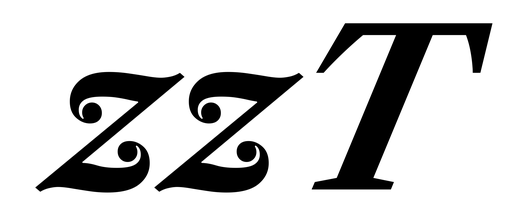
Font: LibreCaslonText-Italic_Bold_Italic